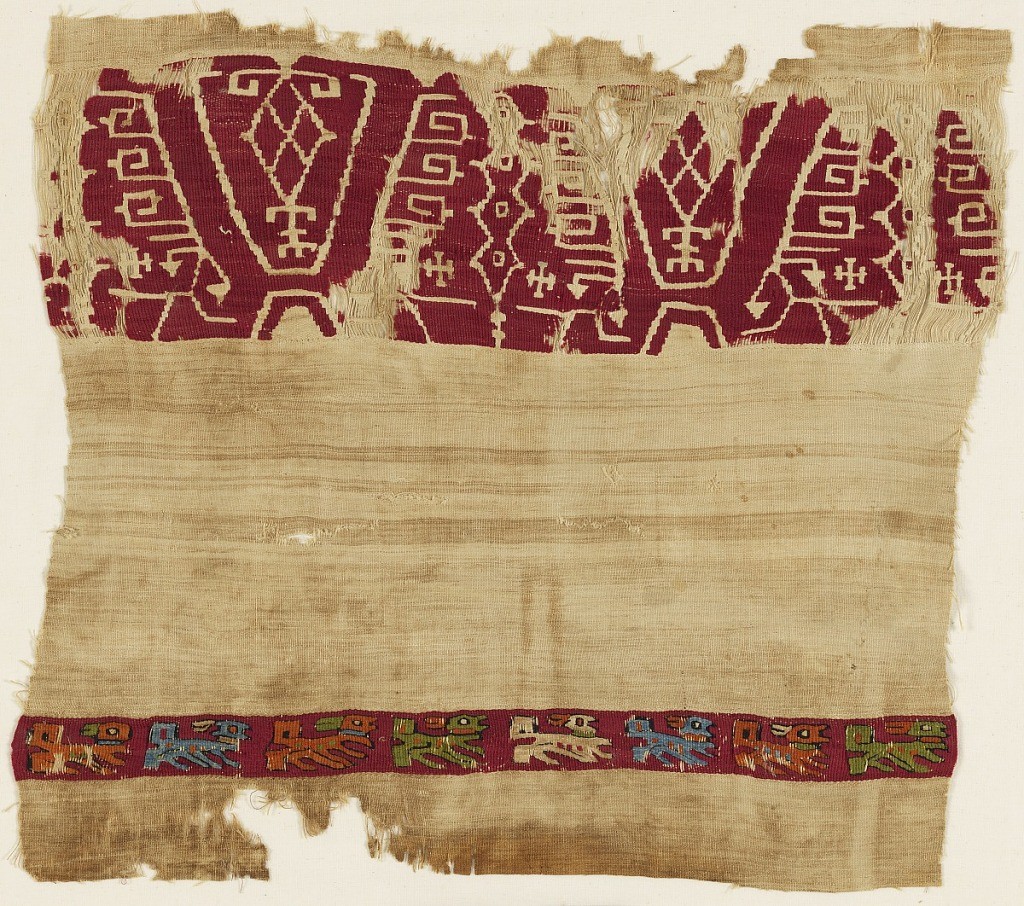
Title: Panel
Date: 5th–8th century
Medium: linen, wool Technique: slit tapestry
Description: Bands at top and bottom; wide band is geometric. Bottom band has animal figures.